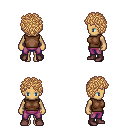
a pixel art fantasy rpg character, female body template, human, tanned skin, brown sleeveless shirt, magenta pants, light blonde curly afro hairstyle, maroon shoes, four views (front, back, left, right), 2x2 character sprite sheet, small pixel art, hard edges, no anti-aliasing